Question: []1]
'''
<FormControl>
<Select
value={val}
onChange={handleSelect}
input={<BootstrapInput />}
displayEmpty
// classes={{selectMenu: { marginTop: 50 }}}
MenuProps={{...menuProps, classes: {paper: classes.paper, selected: classes.root, option: classes.root}}}
classes={{
icon: classes.icon,
// selectMenu: classes.selectMenu,
// select: classes.root
}}
>
<MenuItem value={0} disabled classes={{
root: classes.disabledMenuItem
}}>
Test
</MenuItem>
<MenuItem value="" style={{display: 'none'}}>Select</MenuItem>
<MenuItem value={10}>Ten</MenuItem>
<MenuItem value={20}>Twenty</MenuItem>
<MenuItem value={30}>Thirty</MenuItem>
</Select>
</FormControl>
'''
Me need is to change the background on green instead gray. When the user clicks and opens the dropdown again, he expects a green background, not gray. Gray is default.
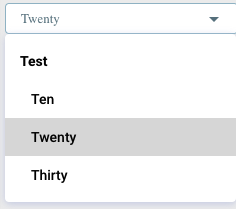
Answer: You can point to the root and change the selected color and hover color like this:
'''
root: {
'&$selected': {
backgroundColor: '#FF0000',
color: 'white',
'&:hover': {
backgroundColor: '#FF0000',
},
},
},
'''